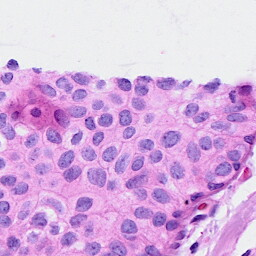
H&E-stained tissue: Breast